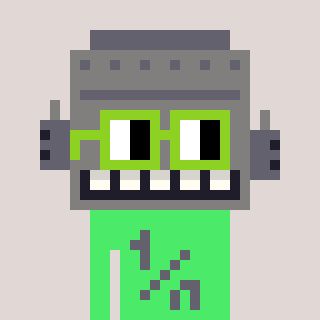
a pixel art character with square light green glasses, a robot-shaped head and a teal-colored body on a warm background